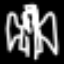
Label: angel